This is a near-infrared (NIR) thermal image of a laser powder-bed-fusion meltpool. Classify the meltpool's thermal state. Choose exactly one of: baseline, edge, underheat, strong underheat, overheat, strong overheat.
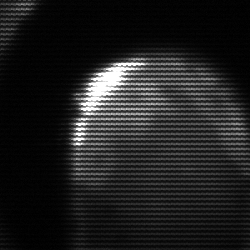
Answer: edge